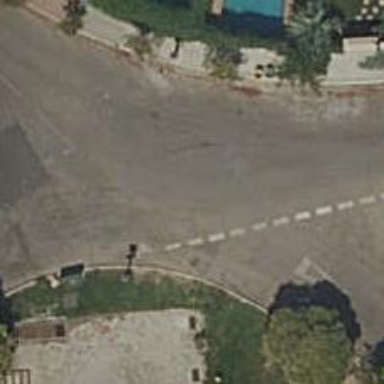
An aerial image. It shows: Smooth asphalt road in residential area.